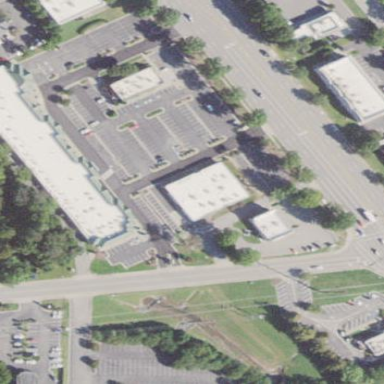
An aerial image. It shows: Retail area.